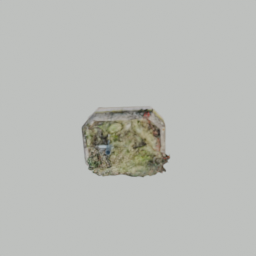
Label: architecture